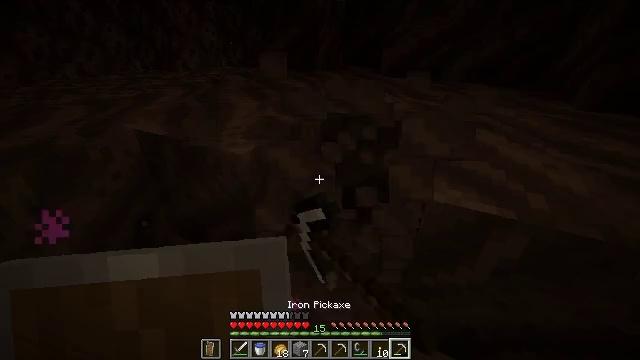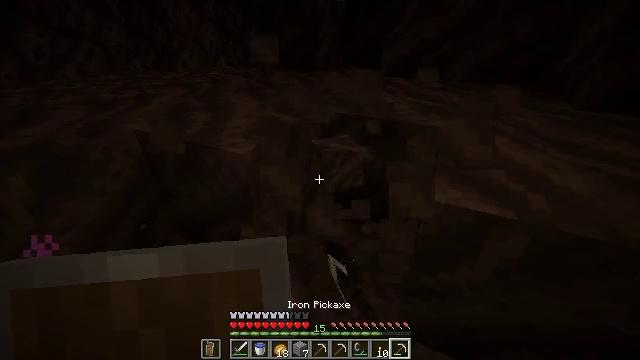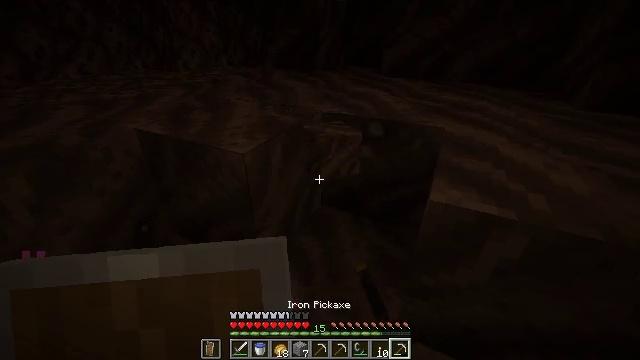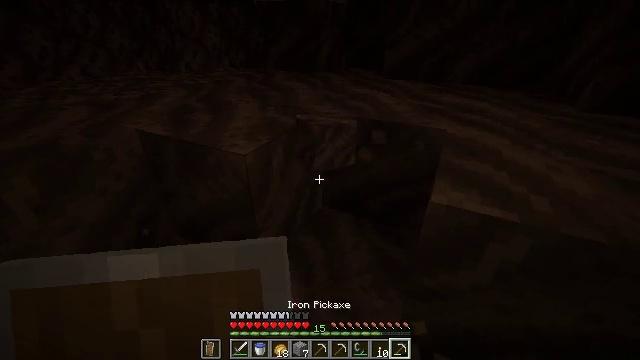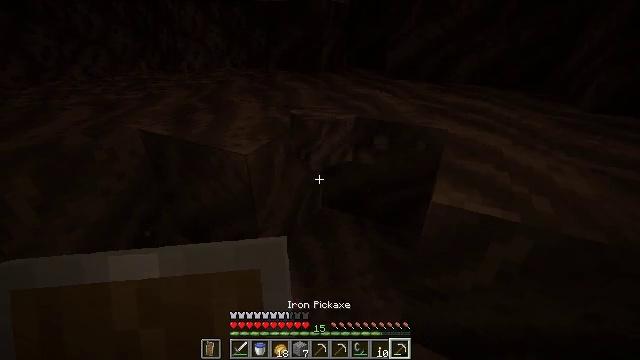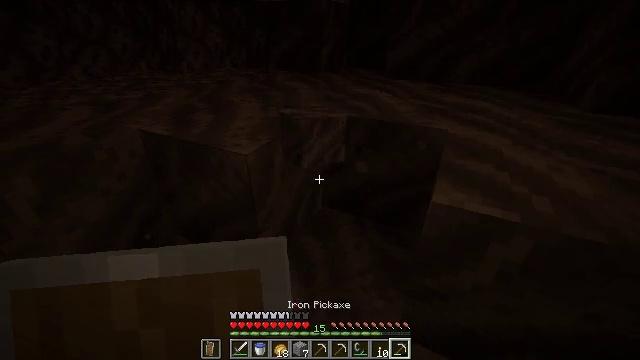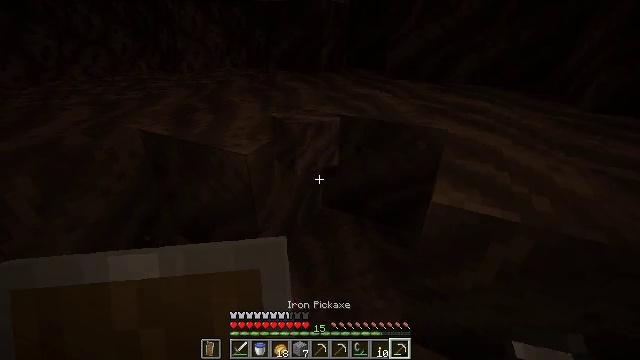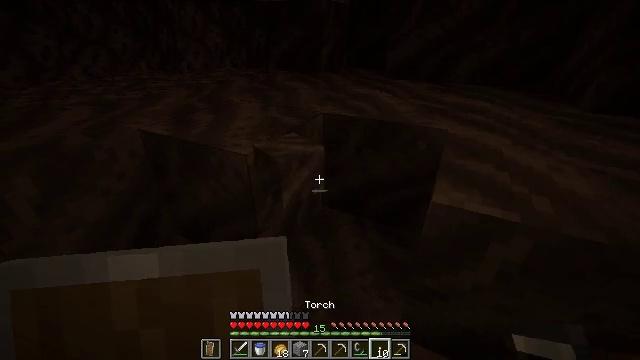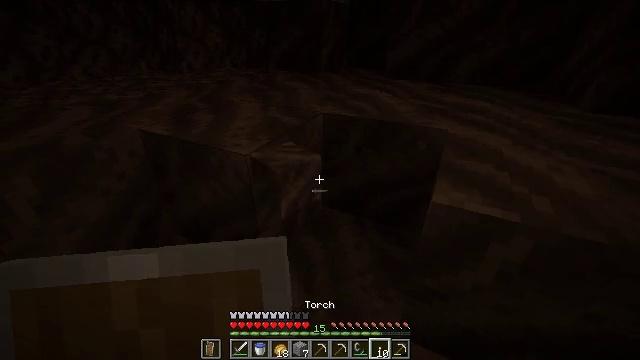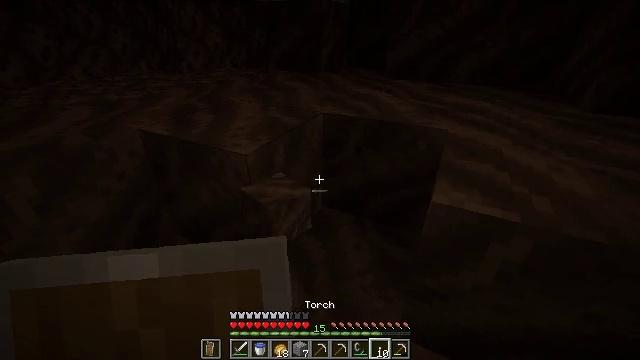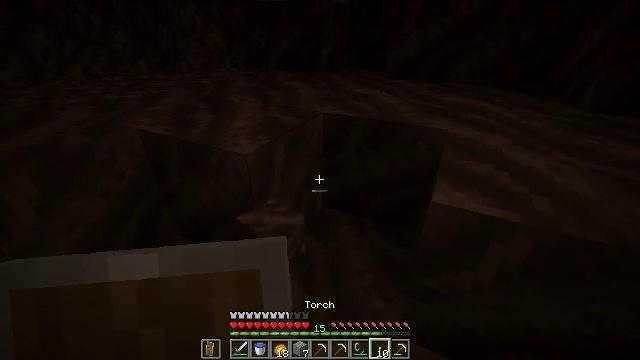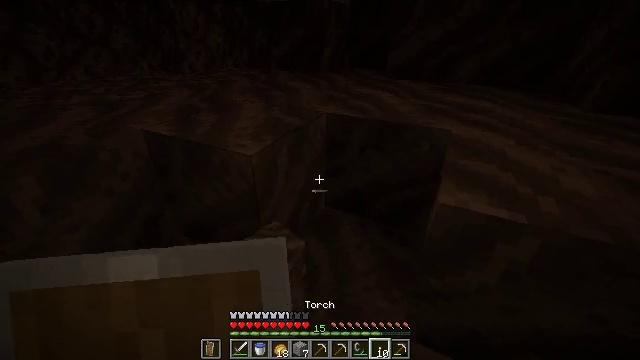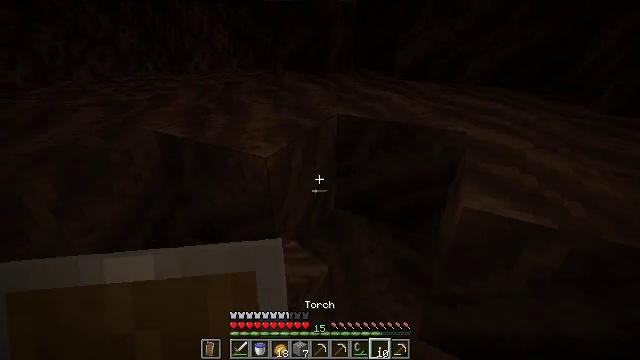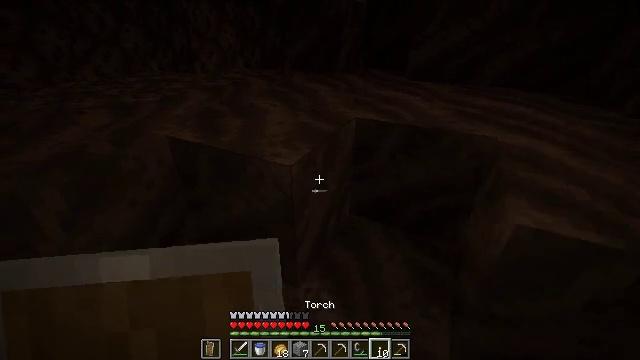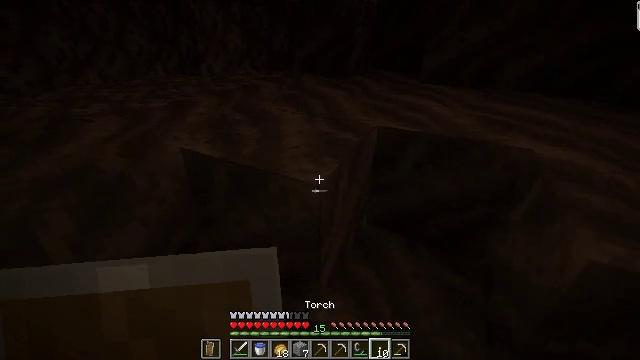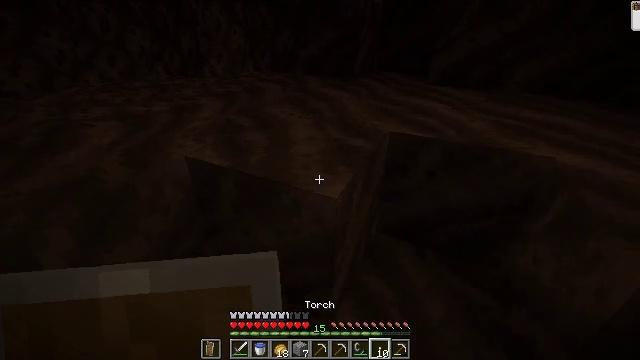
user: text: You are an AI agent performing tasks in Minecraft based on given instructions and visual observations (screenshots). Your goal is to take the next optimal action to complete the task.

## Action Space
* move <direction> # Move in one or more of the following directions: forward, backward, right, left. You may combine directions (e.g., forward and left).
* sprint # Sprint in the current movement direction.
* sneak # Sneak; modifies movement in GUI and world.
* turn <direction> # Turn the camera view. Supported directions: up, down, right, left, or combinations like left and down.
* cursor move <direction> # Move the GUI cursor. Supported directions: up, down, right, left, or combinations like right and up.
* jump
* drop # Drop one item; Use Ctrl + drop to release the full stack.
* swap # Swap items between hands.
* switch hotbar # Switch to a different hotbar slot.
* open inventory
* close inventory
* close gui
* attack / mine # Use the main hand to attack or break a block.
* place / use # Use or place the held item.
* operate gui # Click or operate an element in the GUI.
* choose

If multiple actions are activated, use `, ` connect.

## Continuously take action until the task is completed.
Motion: motion action
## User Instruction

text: Mine soul soil in the Nether.
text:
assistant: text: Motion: no_op
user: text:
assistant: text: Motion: no_op
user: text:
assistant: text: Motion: no_op
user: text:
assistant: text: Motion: no_op
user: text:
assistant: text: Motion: no_op
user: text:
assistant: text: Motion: no_op
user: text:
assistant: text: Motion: no_op
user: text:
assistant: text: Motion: no_op
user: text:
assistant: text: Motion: no_op
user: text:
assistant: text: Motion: no_op
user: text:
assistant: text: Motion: move left
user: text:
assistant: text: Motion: move forward and move left
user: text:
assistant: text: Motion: move forward and move left
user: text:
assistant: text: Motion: move forward and move left
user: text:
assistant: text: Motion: move forward
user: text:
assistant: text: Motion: attack / mine
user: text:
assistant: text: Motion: attack / mine
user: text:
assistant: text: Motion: attack / mine
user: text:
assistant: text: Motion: attack / mine
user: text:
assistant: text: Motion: attack / mine
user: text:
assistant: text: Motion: attack / mine
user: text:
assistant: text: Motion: attack / mine
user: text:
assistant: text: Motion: attack / mine
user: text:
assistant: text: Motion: turn right, attack / mine
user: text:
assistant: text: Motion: attack / mine
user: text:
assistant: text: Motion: attack / mine
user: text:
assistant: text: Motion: attack / mine
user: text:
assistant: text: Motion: attack / mine
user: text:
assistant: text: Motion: attack / mine
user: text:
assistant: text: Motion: attack / mine